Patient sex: F
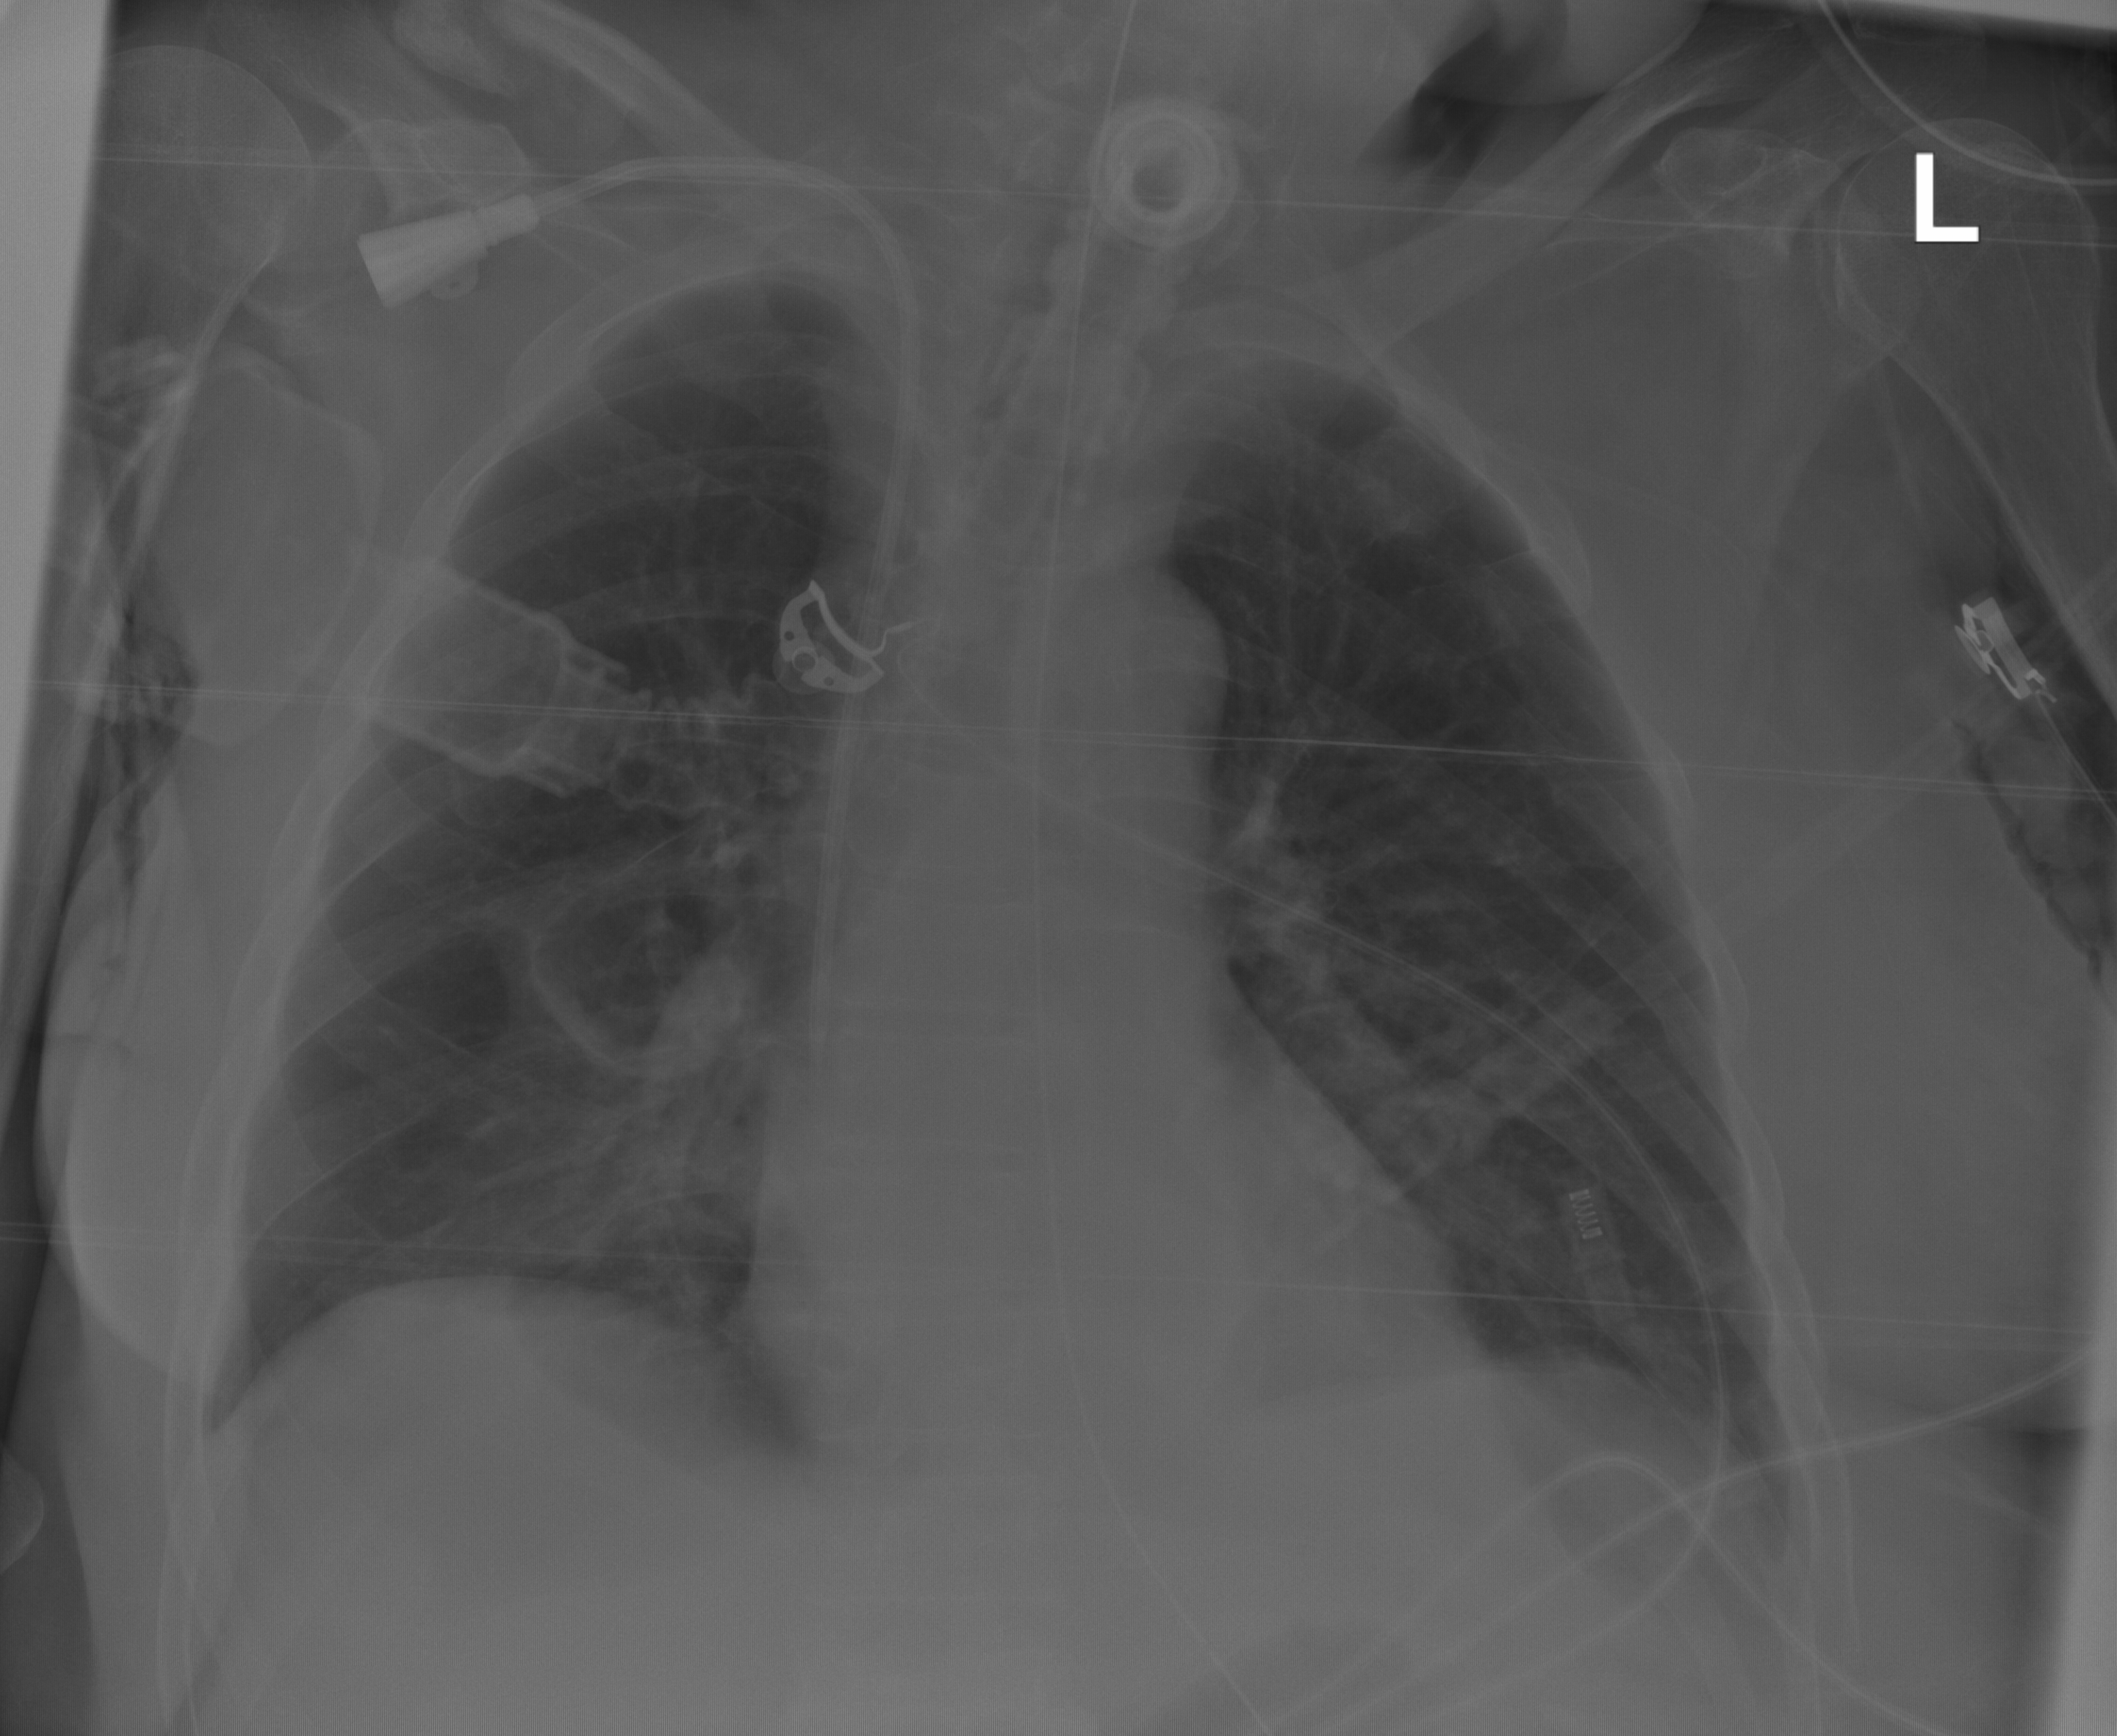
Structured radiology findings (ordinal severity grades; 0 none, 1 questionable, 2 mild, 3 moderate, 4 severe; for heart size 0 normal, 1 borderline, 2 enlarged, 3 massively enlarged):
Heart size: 0
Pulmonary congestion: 0
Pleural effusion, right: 0
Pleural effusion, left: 0
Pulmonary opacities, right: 0
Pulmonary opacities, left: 0
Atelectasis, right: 2
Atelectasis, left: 0